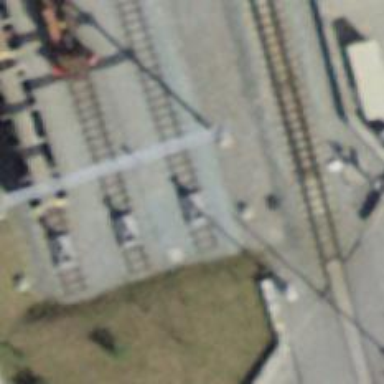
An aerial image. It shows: Railway buffer stop.